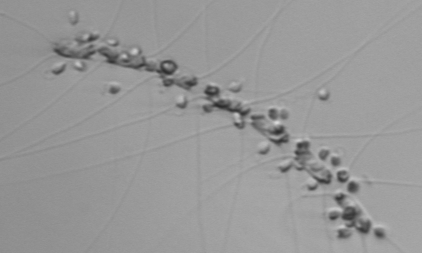
Label: Chaetoceros_didymus_TAG_external_flagellate